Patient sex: M
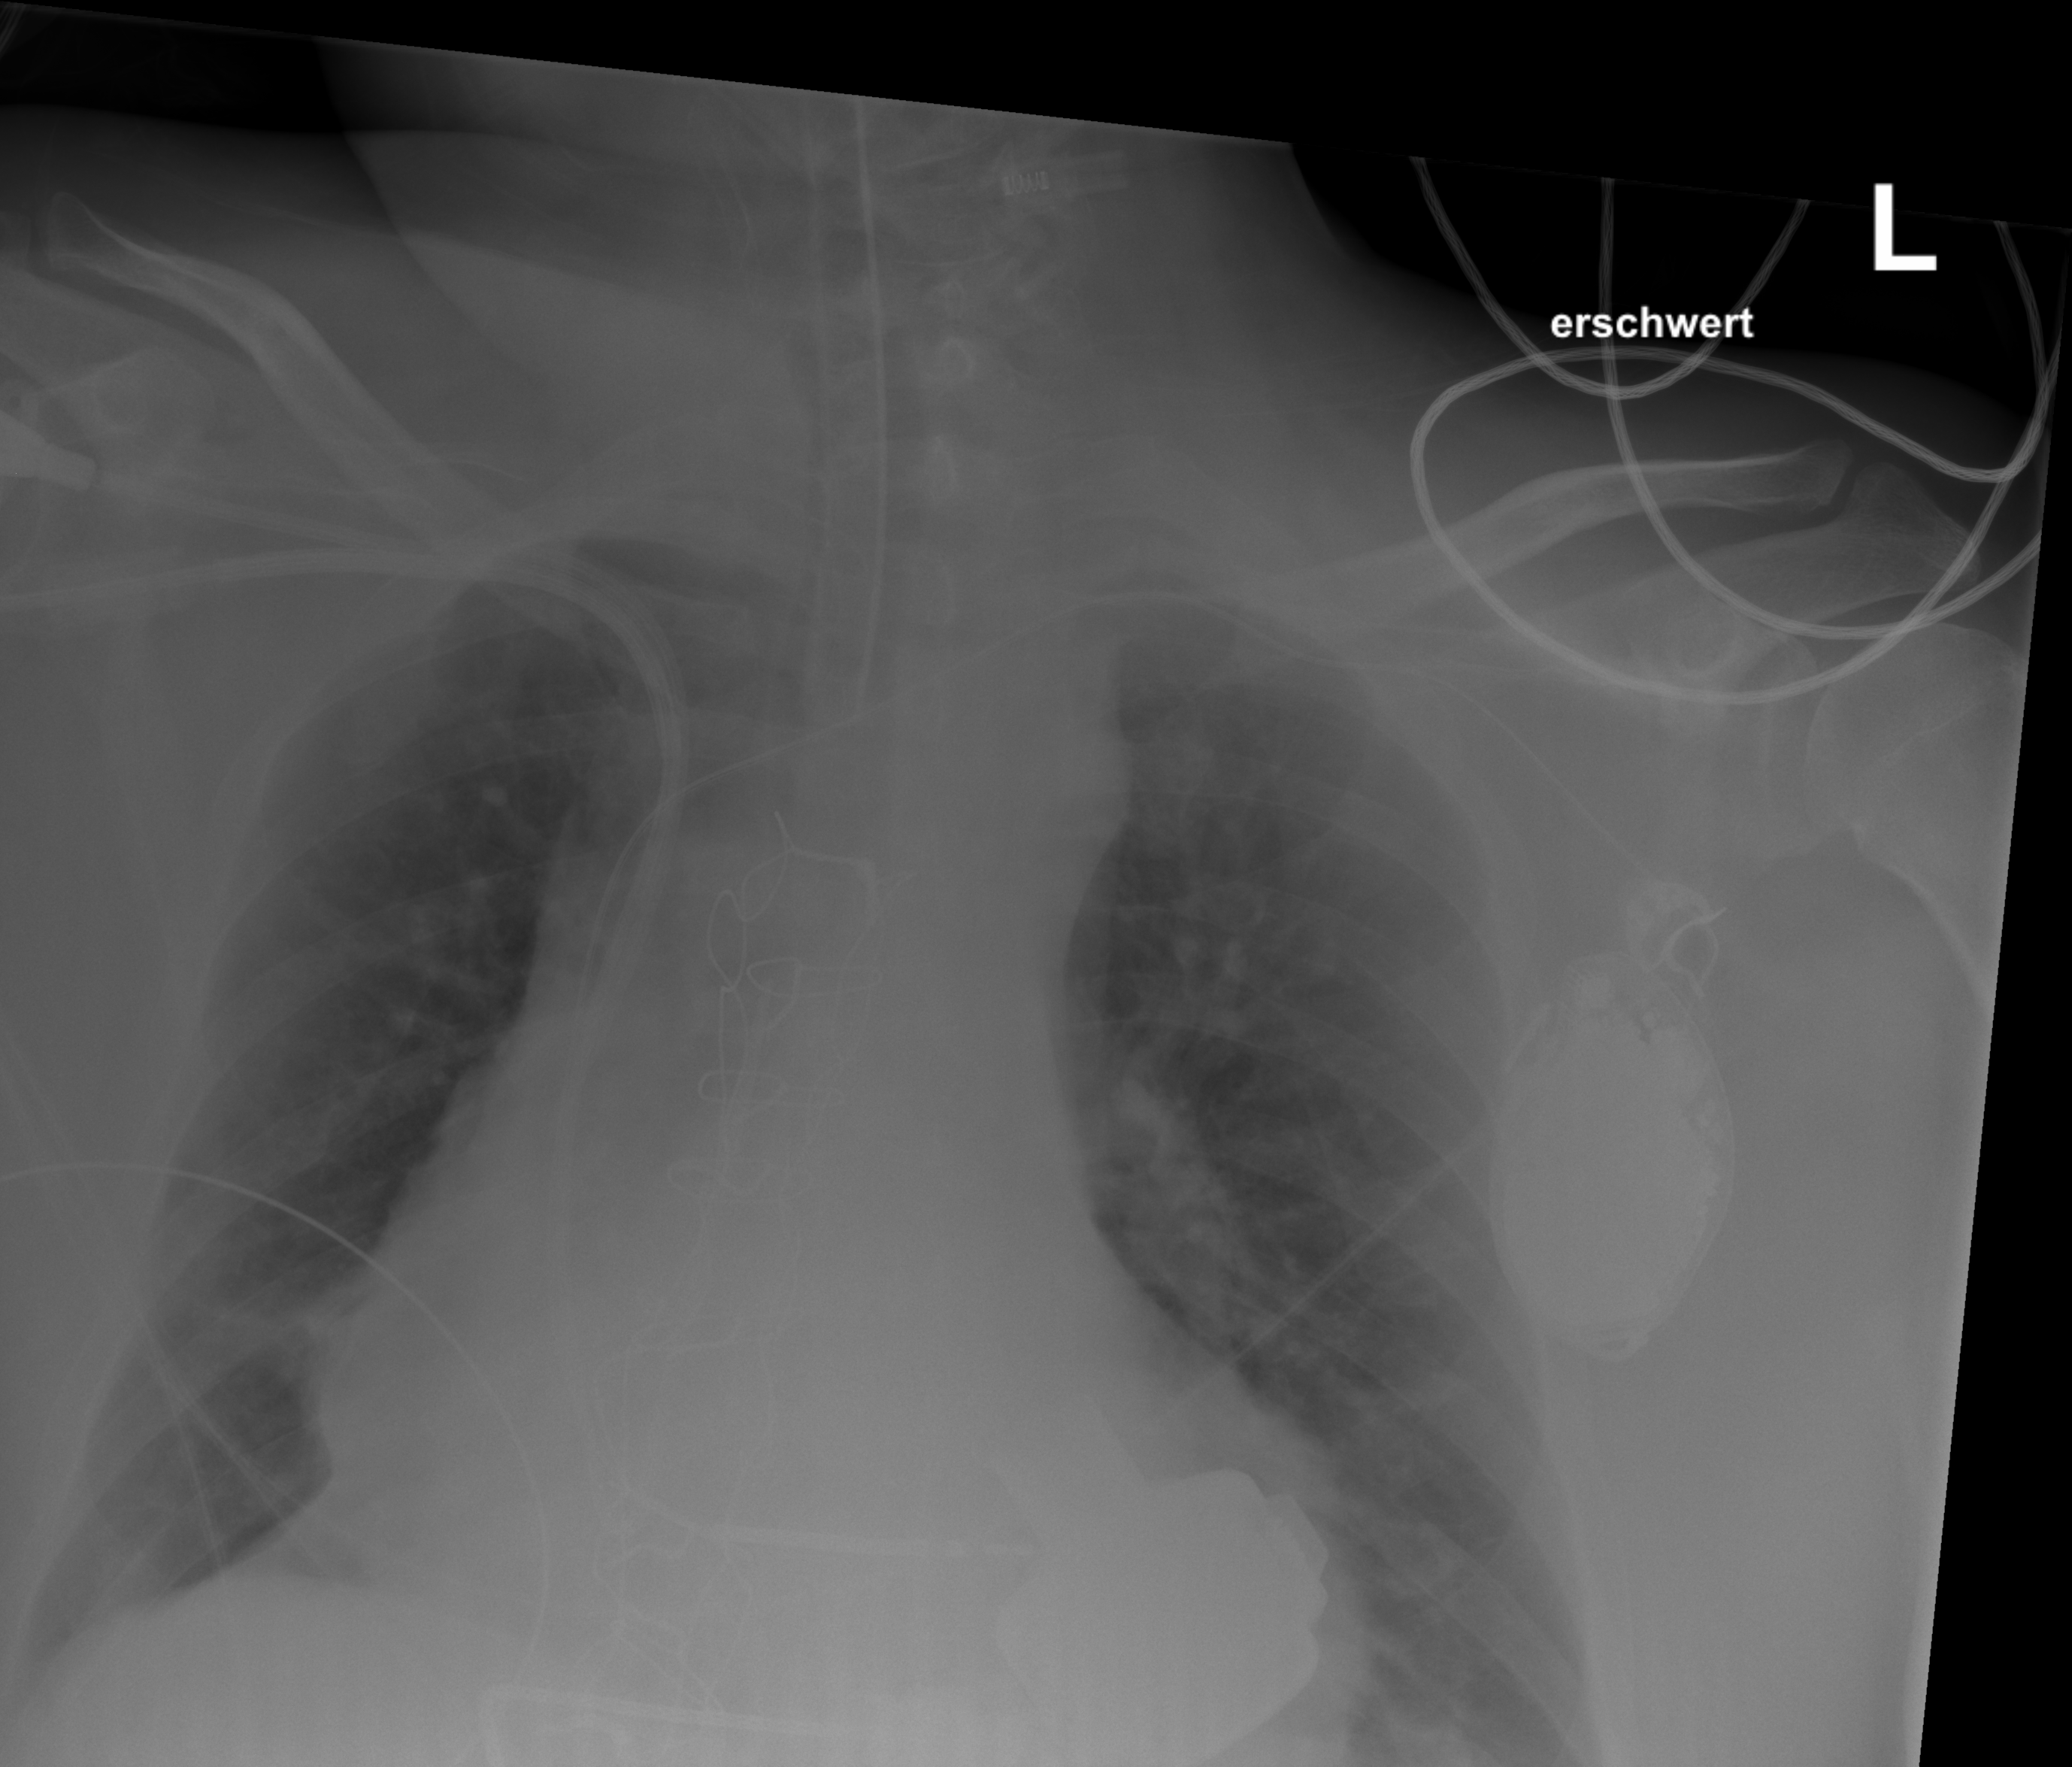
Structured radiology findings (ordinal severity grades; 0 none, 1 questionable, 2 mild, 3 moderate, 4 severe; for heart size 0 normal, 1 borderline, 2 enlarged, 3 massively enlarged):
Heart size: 2
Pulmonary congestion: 2
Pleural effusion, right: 0
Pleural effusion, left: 2
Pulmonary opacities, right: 0
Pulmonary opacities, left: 0
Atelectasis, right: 0
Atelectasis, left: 2